Question: I am making a currency converter with two spinners. I want to make an "if" function using the values of the spinner's selected item like below.
'''
@Override
public void onClick(View v) {
if (spinner1.getSelectedItem()=="Dollars" && spinner2.getSelectedItem()=="Euros") {
convertDollarstoEuros();
}
if (spinner1.getSelectedItem()=="Euros" && spinner2.getSelectedItem()=="Euros") {
convertEurostoEuros();
}
Toast.makeText(MainActivity.this,
"OnClickListener : " +
"
Spinner 1 : "+ String.valueOf(spinner1.getSelectedItem()) +
"
Spinner 2 : "+ String.valueOf(spinner2.getSelectedItem()),
Toast.LENGTH_SHORT).show();
}
'''
The problem is that the toast is showing, but the currencies aren't converting. The toast part is working, but the spinner part isn't. Any help would be greatly appreciated. Here is my LogCat:

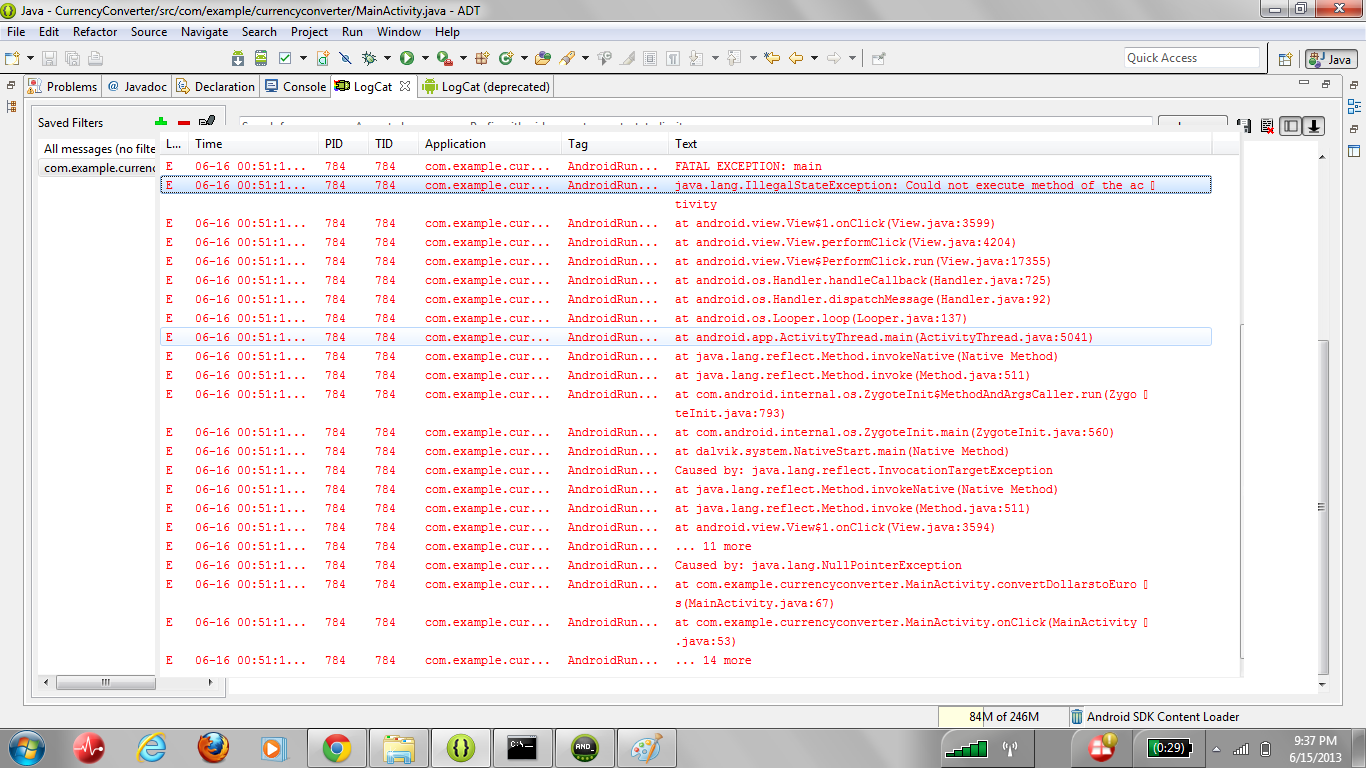
Answer: Try this :
'''
if (spinner1.getSelectedItem().toString().equals("Dollars") && spinner2.getSelectedItem().toString().equals("Euros")
...
'''
getSelectedItem() returns an 'Object' . <URL> . So you have to get the corresponding string first.
Then java compares strings using 'equals()'.